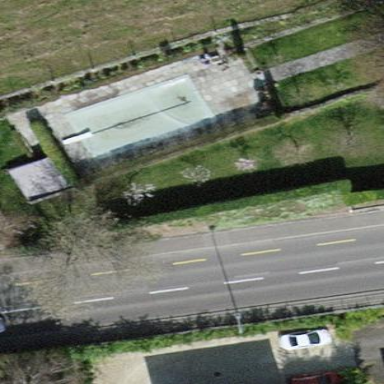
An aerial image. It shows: Swimming pool located in leisure land.